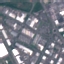
Land use / land cover class: Industrial